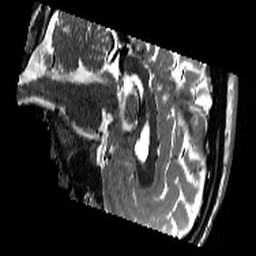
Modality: T2w
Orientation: sagittal